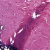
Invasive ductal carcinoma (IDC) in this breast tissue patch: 0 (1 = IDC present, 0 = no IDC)